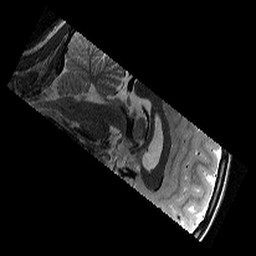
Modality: T2w
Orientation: sagittal
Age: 11
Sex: male
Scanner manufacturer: siemens
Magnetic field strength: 3 T
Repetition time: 9.23 s
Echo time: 0.067 s